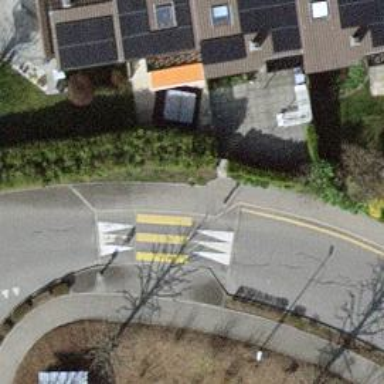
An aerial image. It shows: Uncontrolled footway crossing with markings.